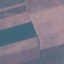
Label: AnnualCrop